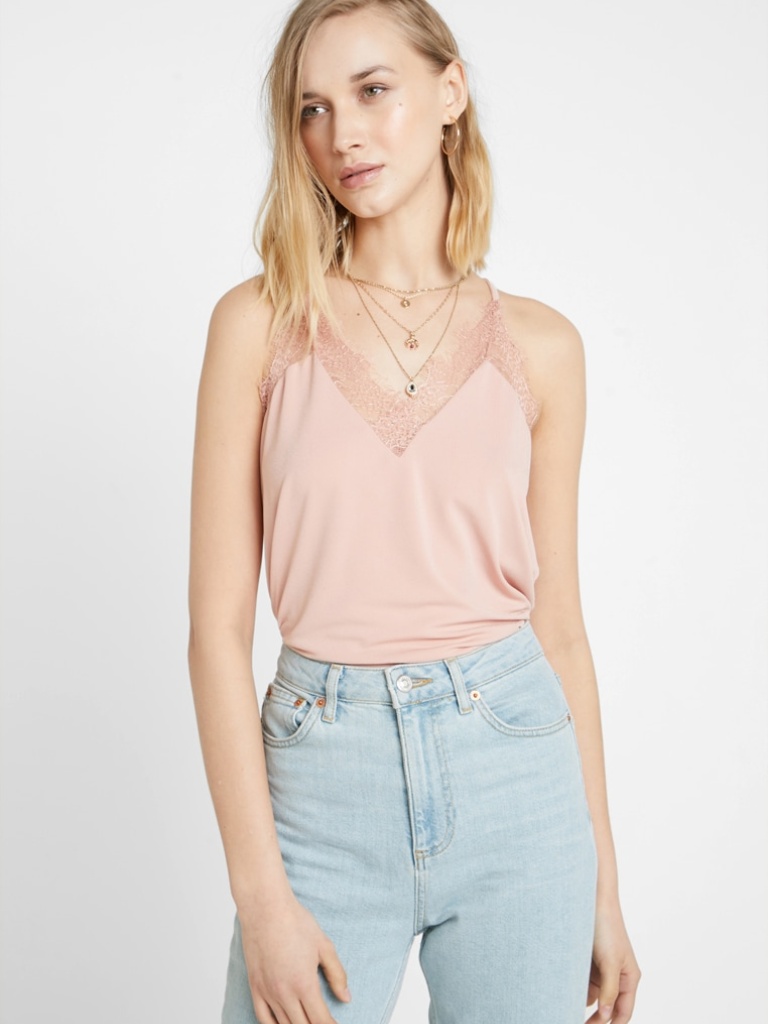
lace tight sleeveless hip length Fully Tucked in v-neck tank